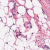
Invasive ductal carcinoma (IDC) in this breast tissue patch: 0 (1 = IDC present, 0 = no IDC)